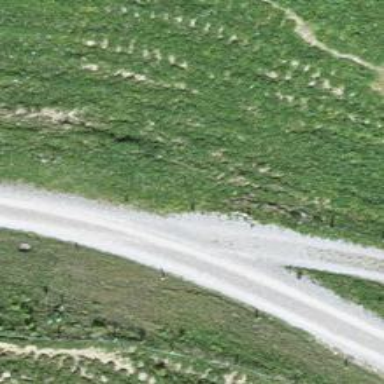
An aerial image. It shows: Gravel track road.